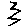
Label: zigzag